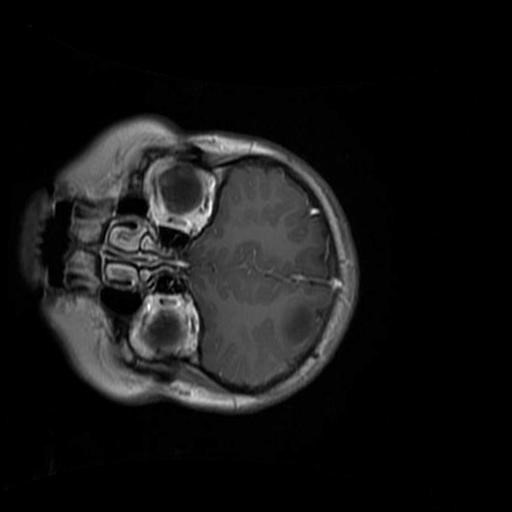
Label: brain_glioma